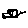
Label: car